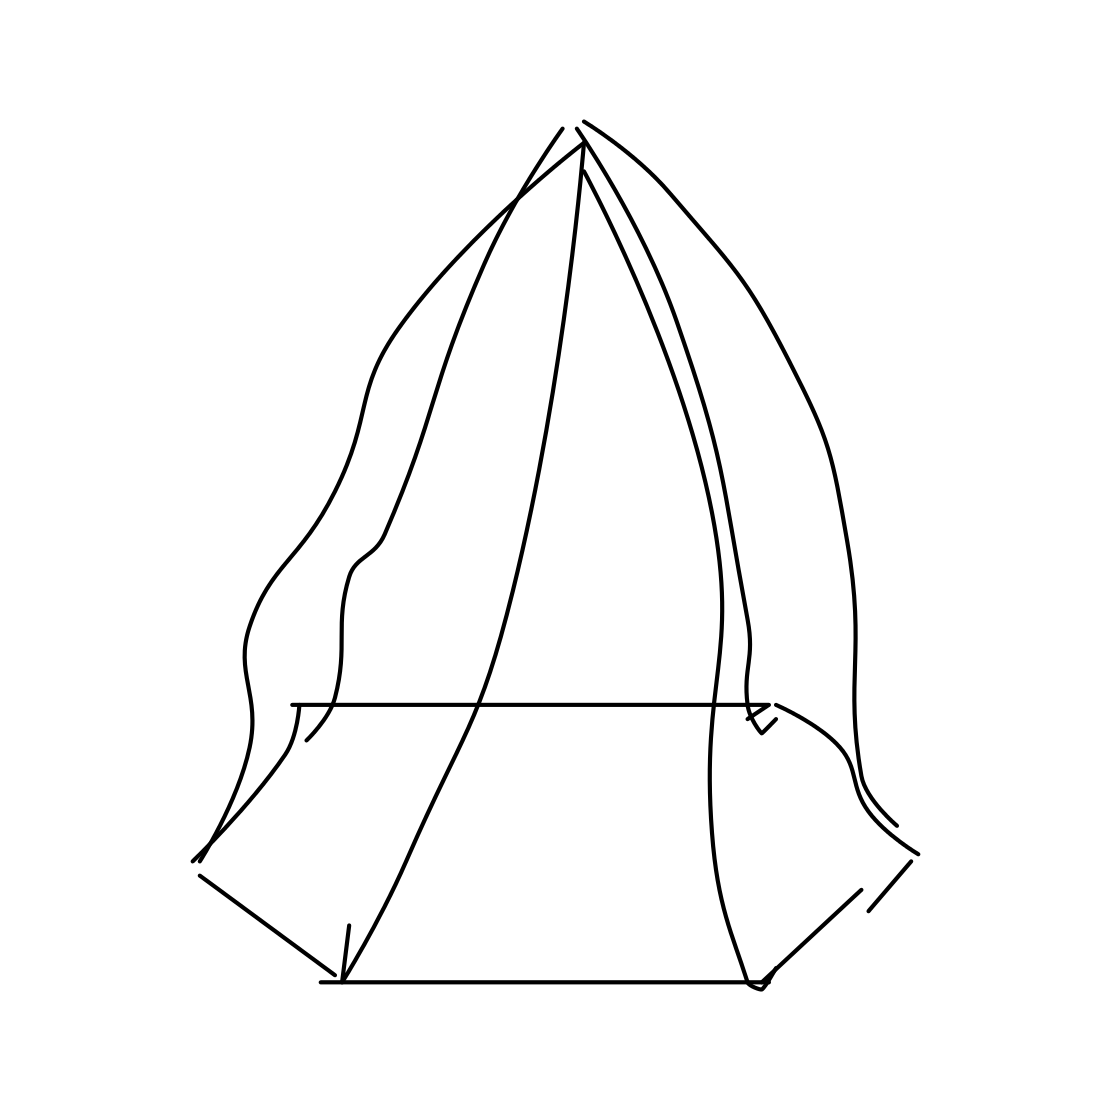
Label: diamond